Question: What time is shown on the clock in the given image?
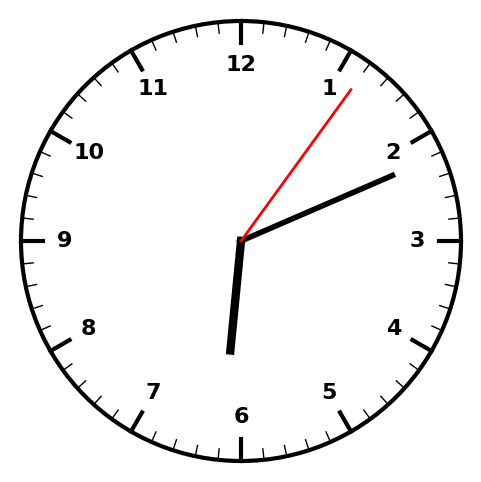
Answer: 06:11:06